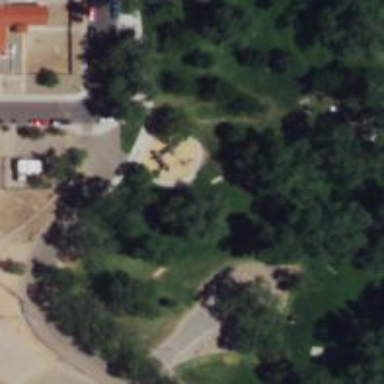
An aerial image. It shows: Disc golf tee.